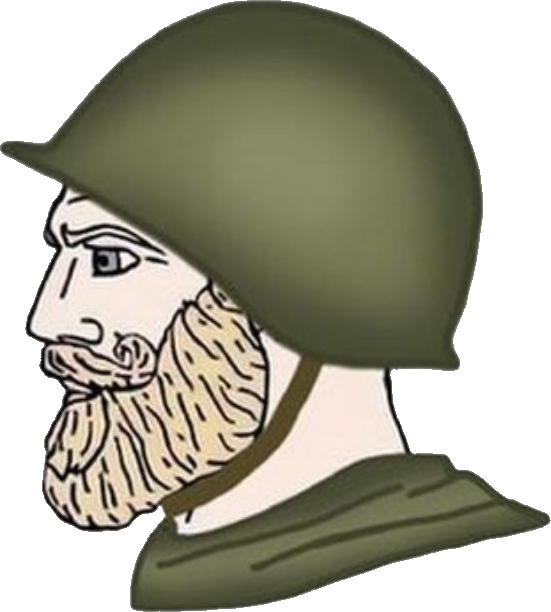
Label: 4_Yes_Chad